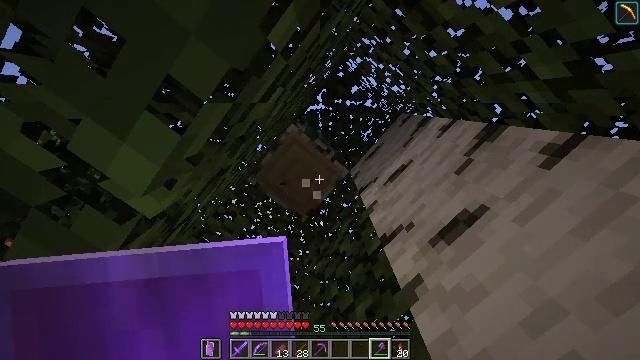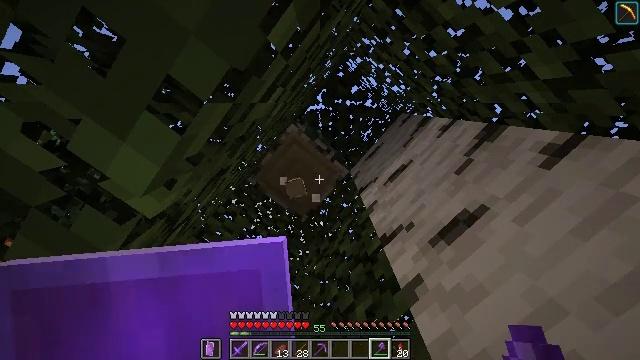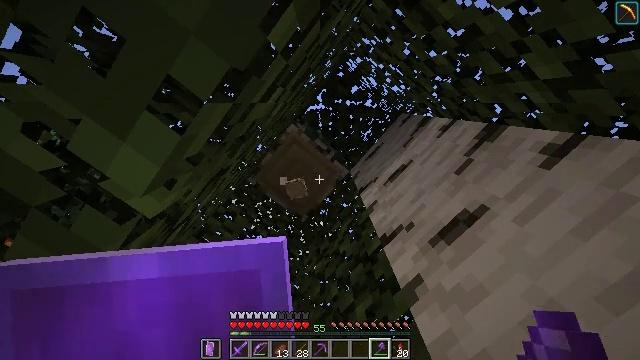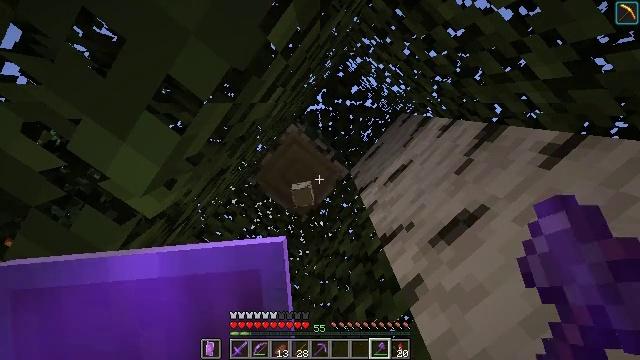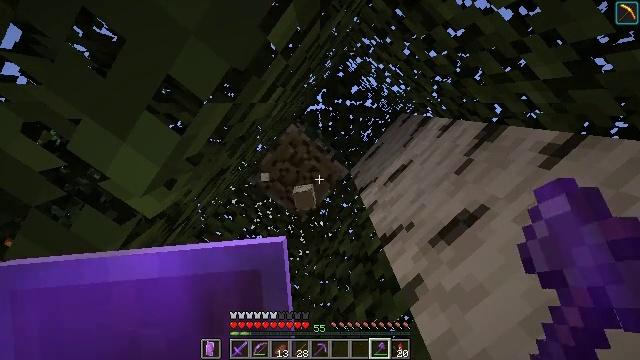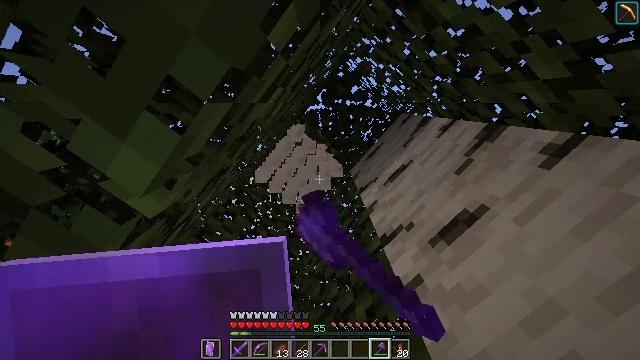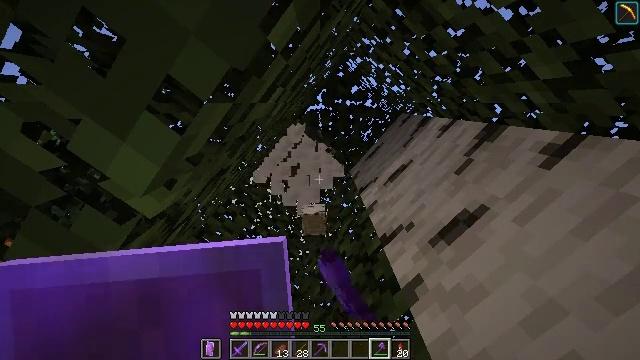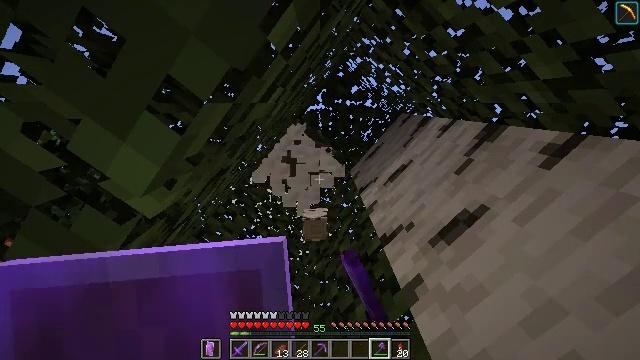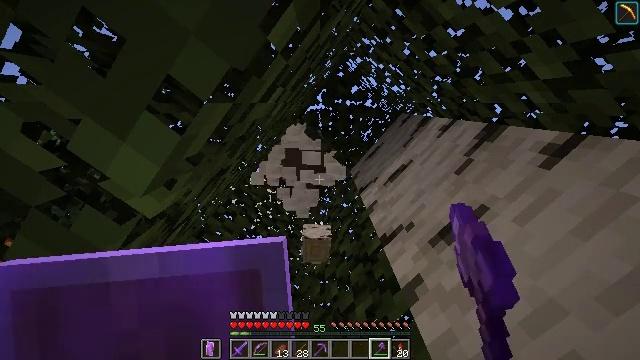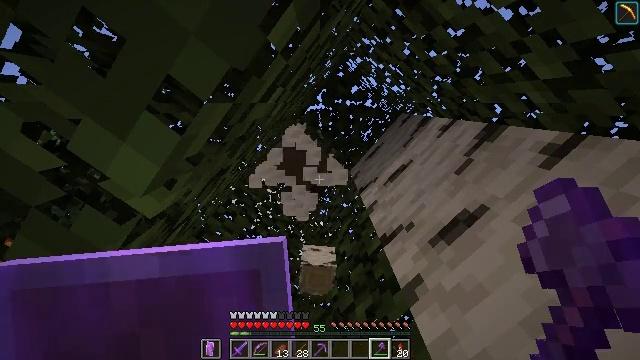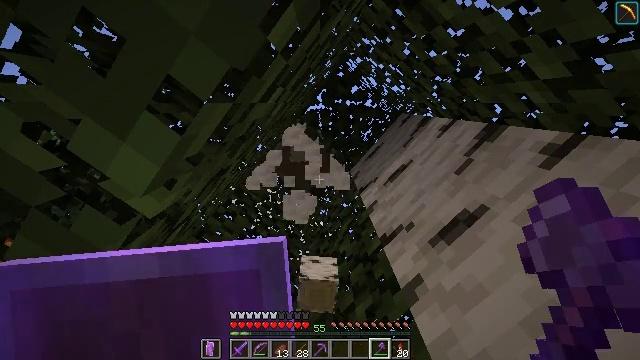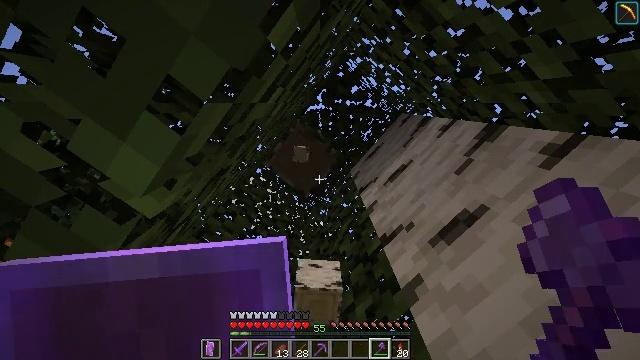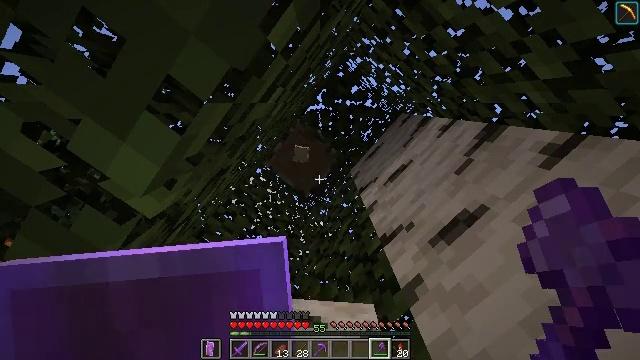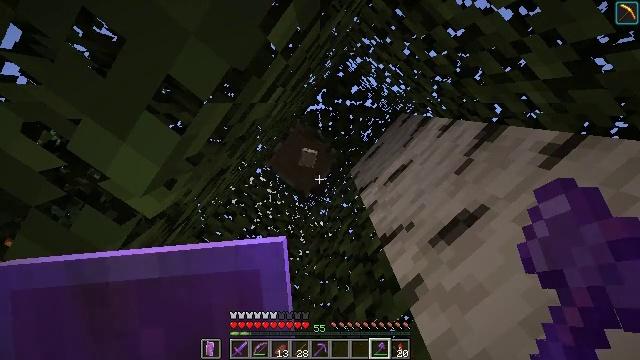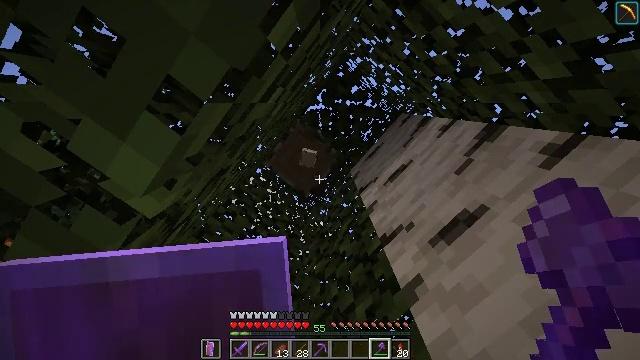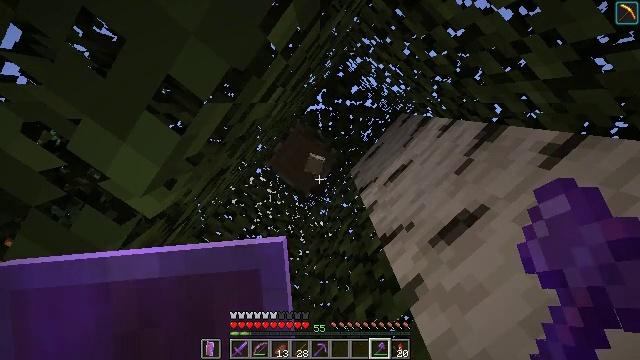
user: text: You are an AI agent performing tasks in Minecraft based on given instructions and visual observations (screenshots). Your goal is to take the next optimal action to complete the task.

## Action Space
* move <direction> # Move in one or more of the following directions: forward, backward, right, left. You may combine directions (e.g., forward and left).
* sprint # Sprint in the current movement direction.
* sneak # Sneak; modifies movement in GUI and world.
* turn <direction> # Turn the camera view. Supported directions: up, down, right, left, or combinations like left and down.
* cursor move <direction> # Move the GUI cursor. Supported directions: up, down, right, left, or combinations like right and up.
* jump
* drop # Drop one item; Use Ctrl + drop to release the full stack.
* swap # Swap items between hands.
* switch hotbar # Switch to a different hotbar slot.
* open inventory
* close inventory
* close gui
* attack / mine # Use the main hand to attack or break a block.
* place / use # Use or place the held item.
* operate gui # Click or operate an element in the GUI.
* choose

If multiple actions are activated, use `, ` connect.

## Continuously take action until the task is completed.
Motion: motion action
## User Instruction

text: Harvest birch logs from birch trees.
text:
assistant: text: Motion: no_op
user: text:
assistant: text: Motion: no_op
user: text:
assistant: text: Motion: no_op
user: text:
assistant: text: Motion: attack / mine
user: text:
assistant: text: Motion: attack / mine
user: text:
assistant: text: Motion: attack / mine
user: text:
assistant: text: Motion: attack / mine
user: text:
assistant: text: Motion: attack / mine
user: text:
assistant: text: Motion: attack / mine
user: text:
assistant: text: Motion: no_op
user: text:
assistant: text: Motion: no_op
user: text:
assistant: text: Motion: no_op
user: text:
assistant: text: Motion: no_op
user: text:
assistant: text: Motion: no_op
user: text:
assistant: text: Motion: no_op
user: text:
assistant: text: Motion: no_op
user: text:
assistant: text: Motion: no_op
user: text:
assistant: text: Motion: no_op
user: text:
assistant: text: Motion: turn up
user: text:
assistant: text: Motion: turn up
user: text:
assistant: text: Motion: no_op
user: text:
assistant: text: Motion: no_op
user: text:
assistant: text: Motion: no_op
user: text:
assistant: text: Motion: no_op
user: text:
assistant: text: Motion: turn left and down
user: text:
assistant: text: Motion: no_op
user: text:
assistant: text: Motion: move forward
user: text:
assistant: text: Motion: move forward
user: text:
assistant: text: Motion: move forward
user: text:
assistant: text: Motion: move forward